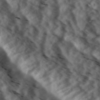
Label: not_dusty